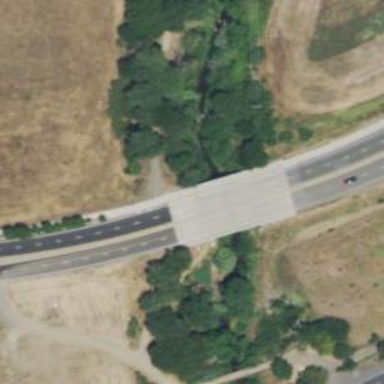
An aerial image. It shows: Cycleway.